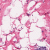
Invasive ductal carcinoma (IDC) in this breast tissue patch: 0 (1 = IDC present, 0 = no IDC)